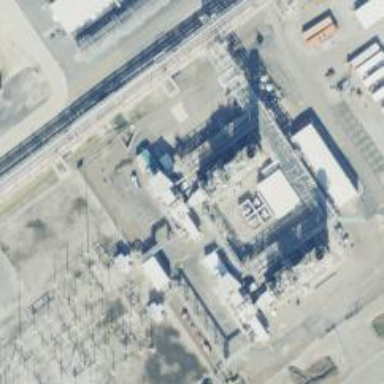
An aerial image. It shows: Gas-powered generator. It is gas turbine type generator.